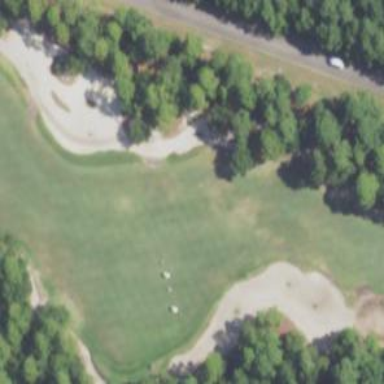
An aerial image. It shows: Golf bunker filled with sandy terrain.